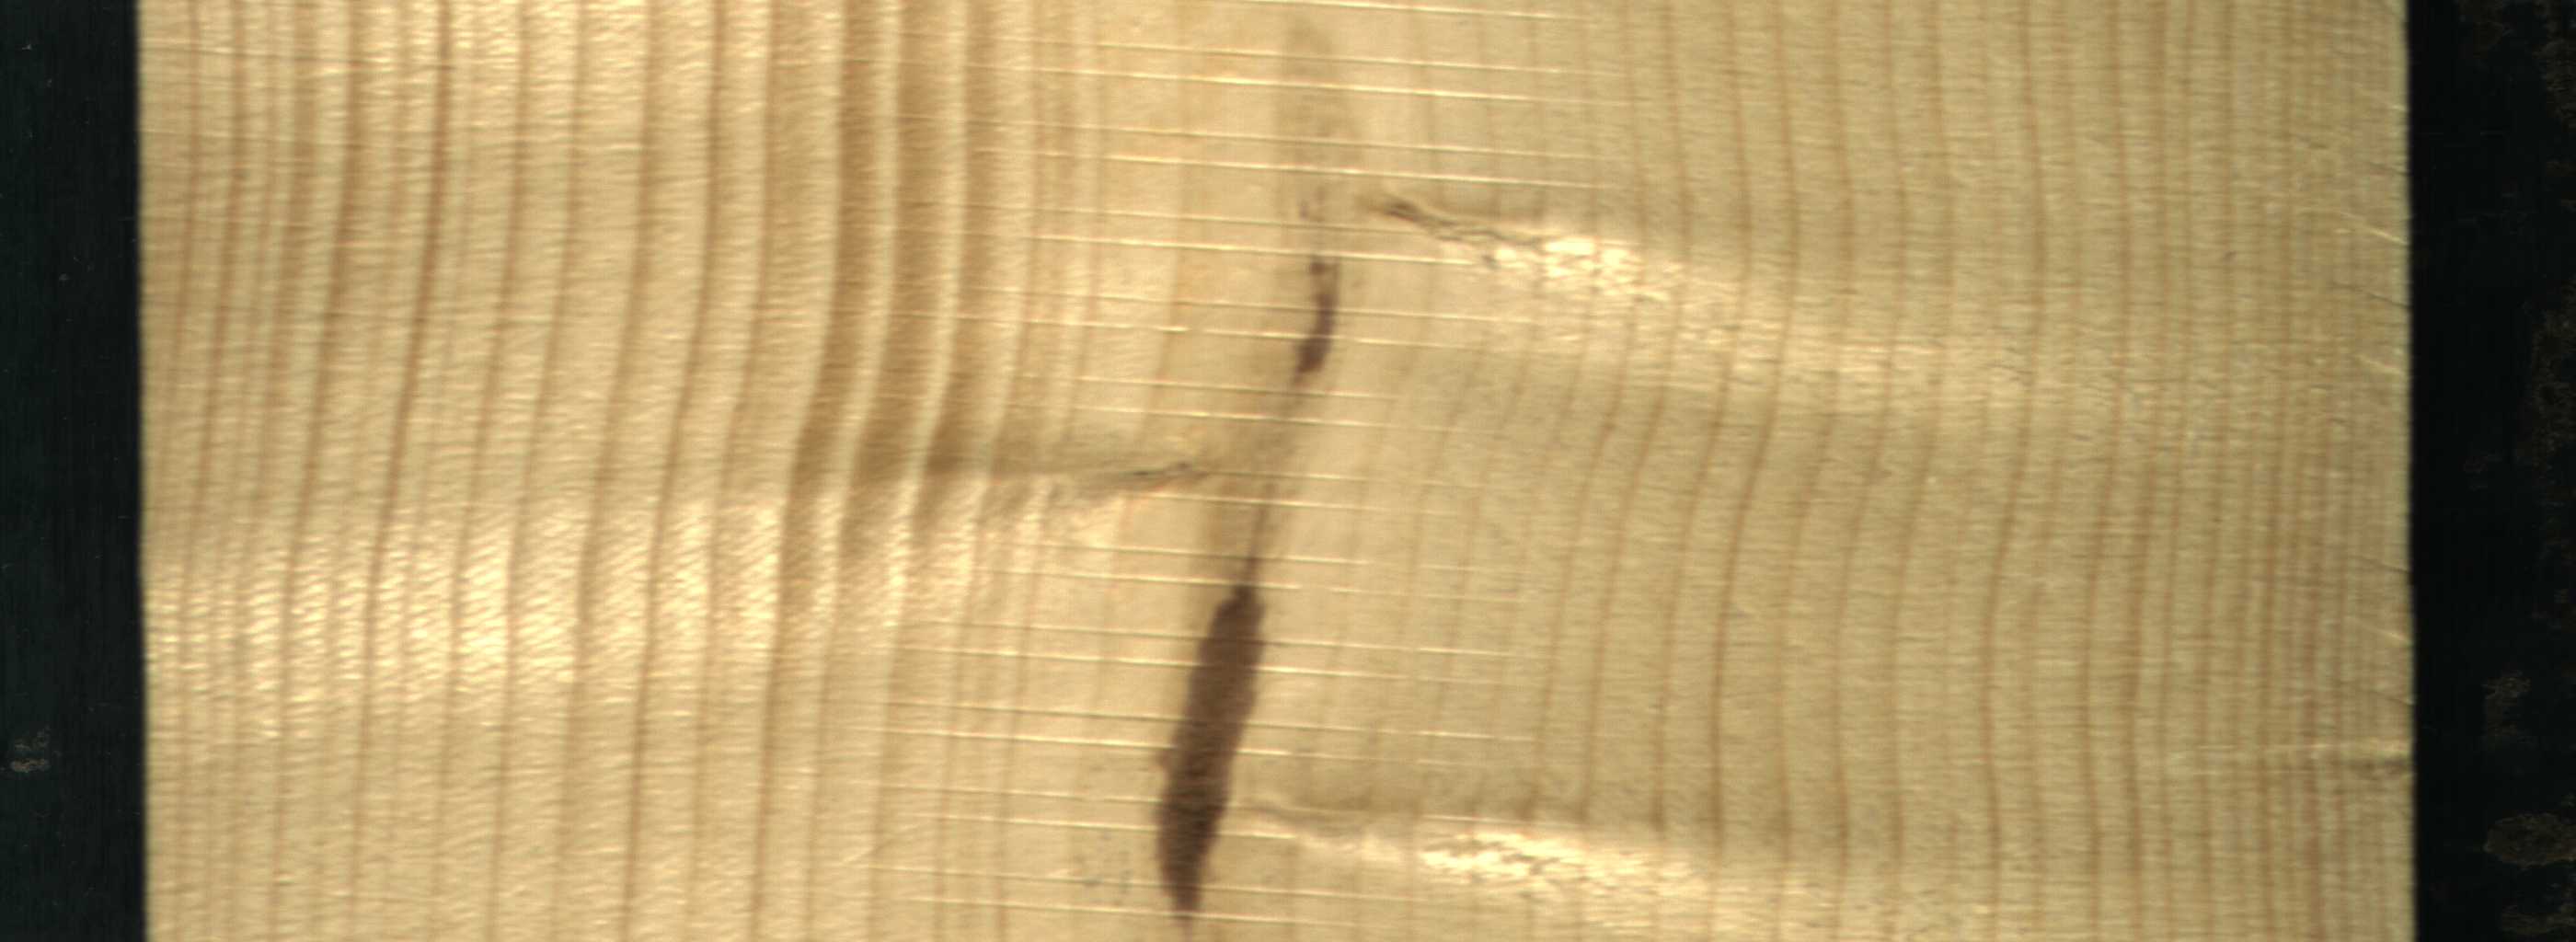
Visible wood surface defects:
Marrow
resin